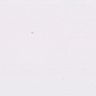
Metastatic tissue present: no